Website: macys
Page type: customer-info-address
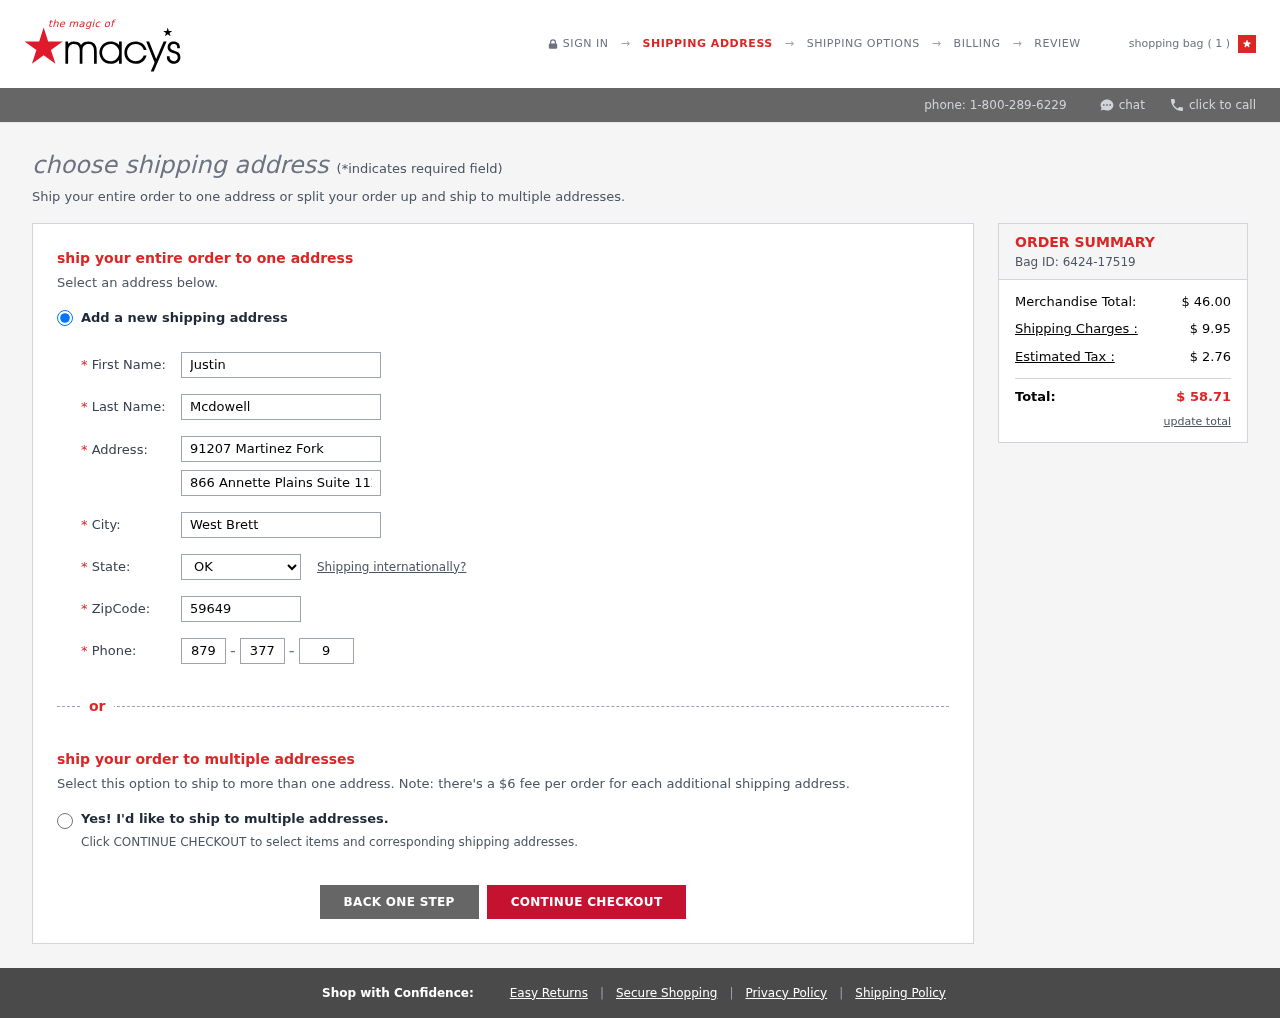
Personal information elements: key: PII_CITY
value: West Brett
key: PII_FIRSTNAME
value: Justin
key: PII_LASTNAME
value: Mcdowell
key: PII_PHONE_AREA
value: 879
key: PII_PHONE_PREFIX
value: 377
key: PII_PHONE_SUFFIX
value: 9120
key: PII_POSTCODE
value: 59649
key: PII_STATE_ABBR
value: OK
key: PII_STREET
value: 91207 Martinez Fork
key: PII_STREET2
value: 866 Annette Plains Suite 112
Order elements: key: ORDER_NUM_ITEMS
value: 1
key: ORDER_ID
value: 6424-17519
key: ORDER_SUBTOTAL
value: $ 46.00
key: ORDER_SHIPPING_COST
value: $ 9.95
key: ORDER_TAX
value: $ 2.76
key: ORDER_TOTAL
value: $ 58.71